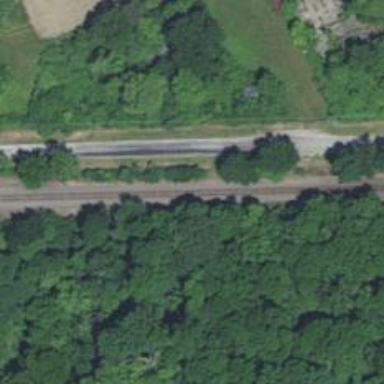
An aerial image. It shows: Railway track.